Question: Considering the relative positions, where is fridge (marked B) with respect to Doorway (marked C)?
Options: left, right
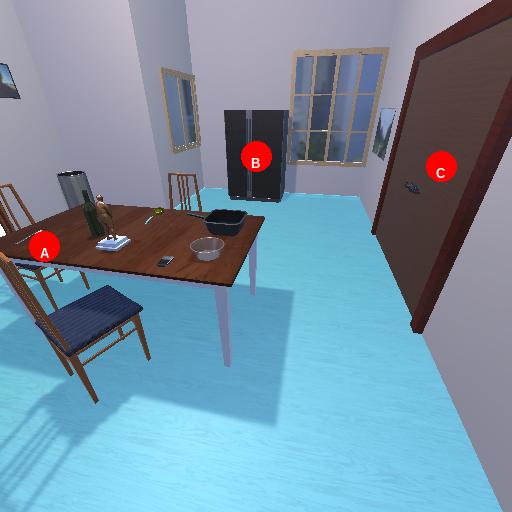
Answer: left